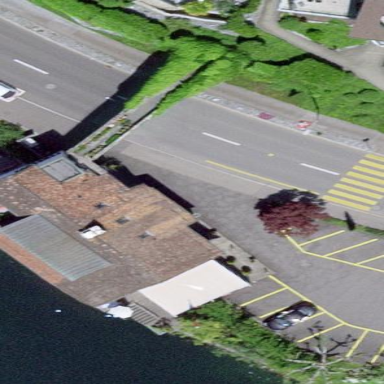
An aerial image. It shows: Restaurant in building.